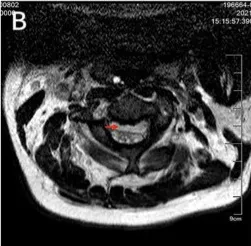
(D) Axial T2-weighted image showed annular high signal lesion in the right anterior part of the spinal cord within the spinal canal of T7 accompanied by nerve root and spinal cord compression.
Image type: radiology (mri)